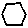
Label: hexagon